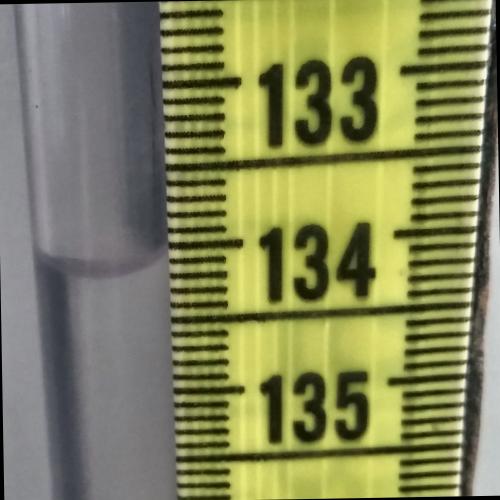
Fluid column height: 134.1 cm